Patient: sex F, age 66
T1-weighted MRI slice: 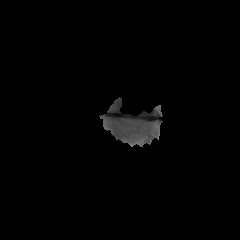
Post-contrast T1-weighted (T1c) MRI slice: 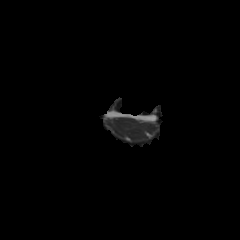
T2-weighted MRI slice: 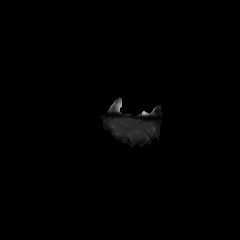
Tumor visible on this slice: no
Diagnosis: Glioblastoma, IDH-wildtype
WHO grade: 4